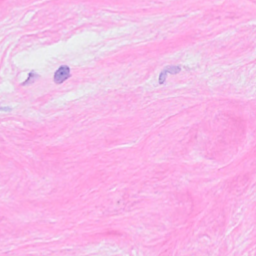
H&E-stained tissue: Breast